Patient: sex F, age 68
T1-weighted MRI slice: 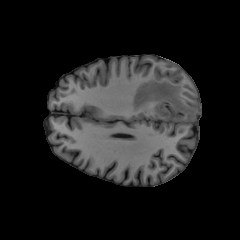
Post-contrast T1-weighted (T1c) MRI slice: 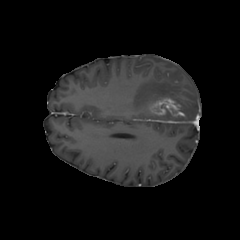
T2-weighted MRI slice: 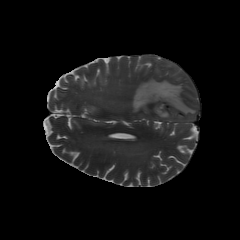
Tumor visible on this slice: yes
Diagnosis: Glioblastoma, IDH-wildtype
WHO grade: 4